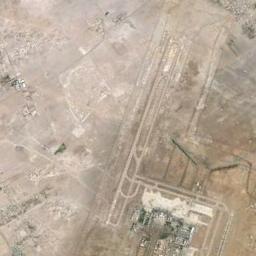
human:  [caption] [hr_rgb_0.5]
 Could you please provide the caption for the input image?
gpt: Most of the buildings at this airport have ashen roofs .

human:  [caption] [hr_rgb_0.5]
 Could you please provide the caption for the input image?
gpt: There is an airport built in bare land .

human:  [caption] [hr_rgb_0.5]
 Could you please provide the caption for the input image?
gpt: A complex airport with many runways and buildings is built in a desert with several residential areas around it .

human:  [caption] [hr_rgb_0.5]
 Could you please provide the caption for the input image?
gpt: An airport with some runways and an open area in the vacant lot and some villages beside .

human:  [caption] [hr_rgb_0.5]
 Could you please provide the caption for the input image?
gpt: The airport has many roads of different lengths .